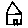
Label: house